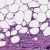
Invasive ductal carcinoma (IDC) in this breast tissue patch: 0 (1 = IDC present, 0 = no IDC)